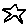
Label: star